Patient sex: M
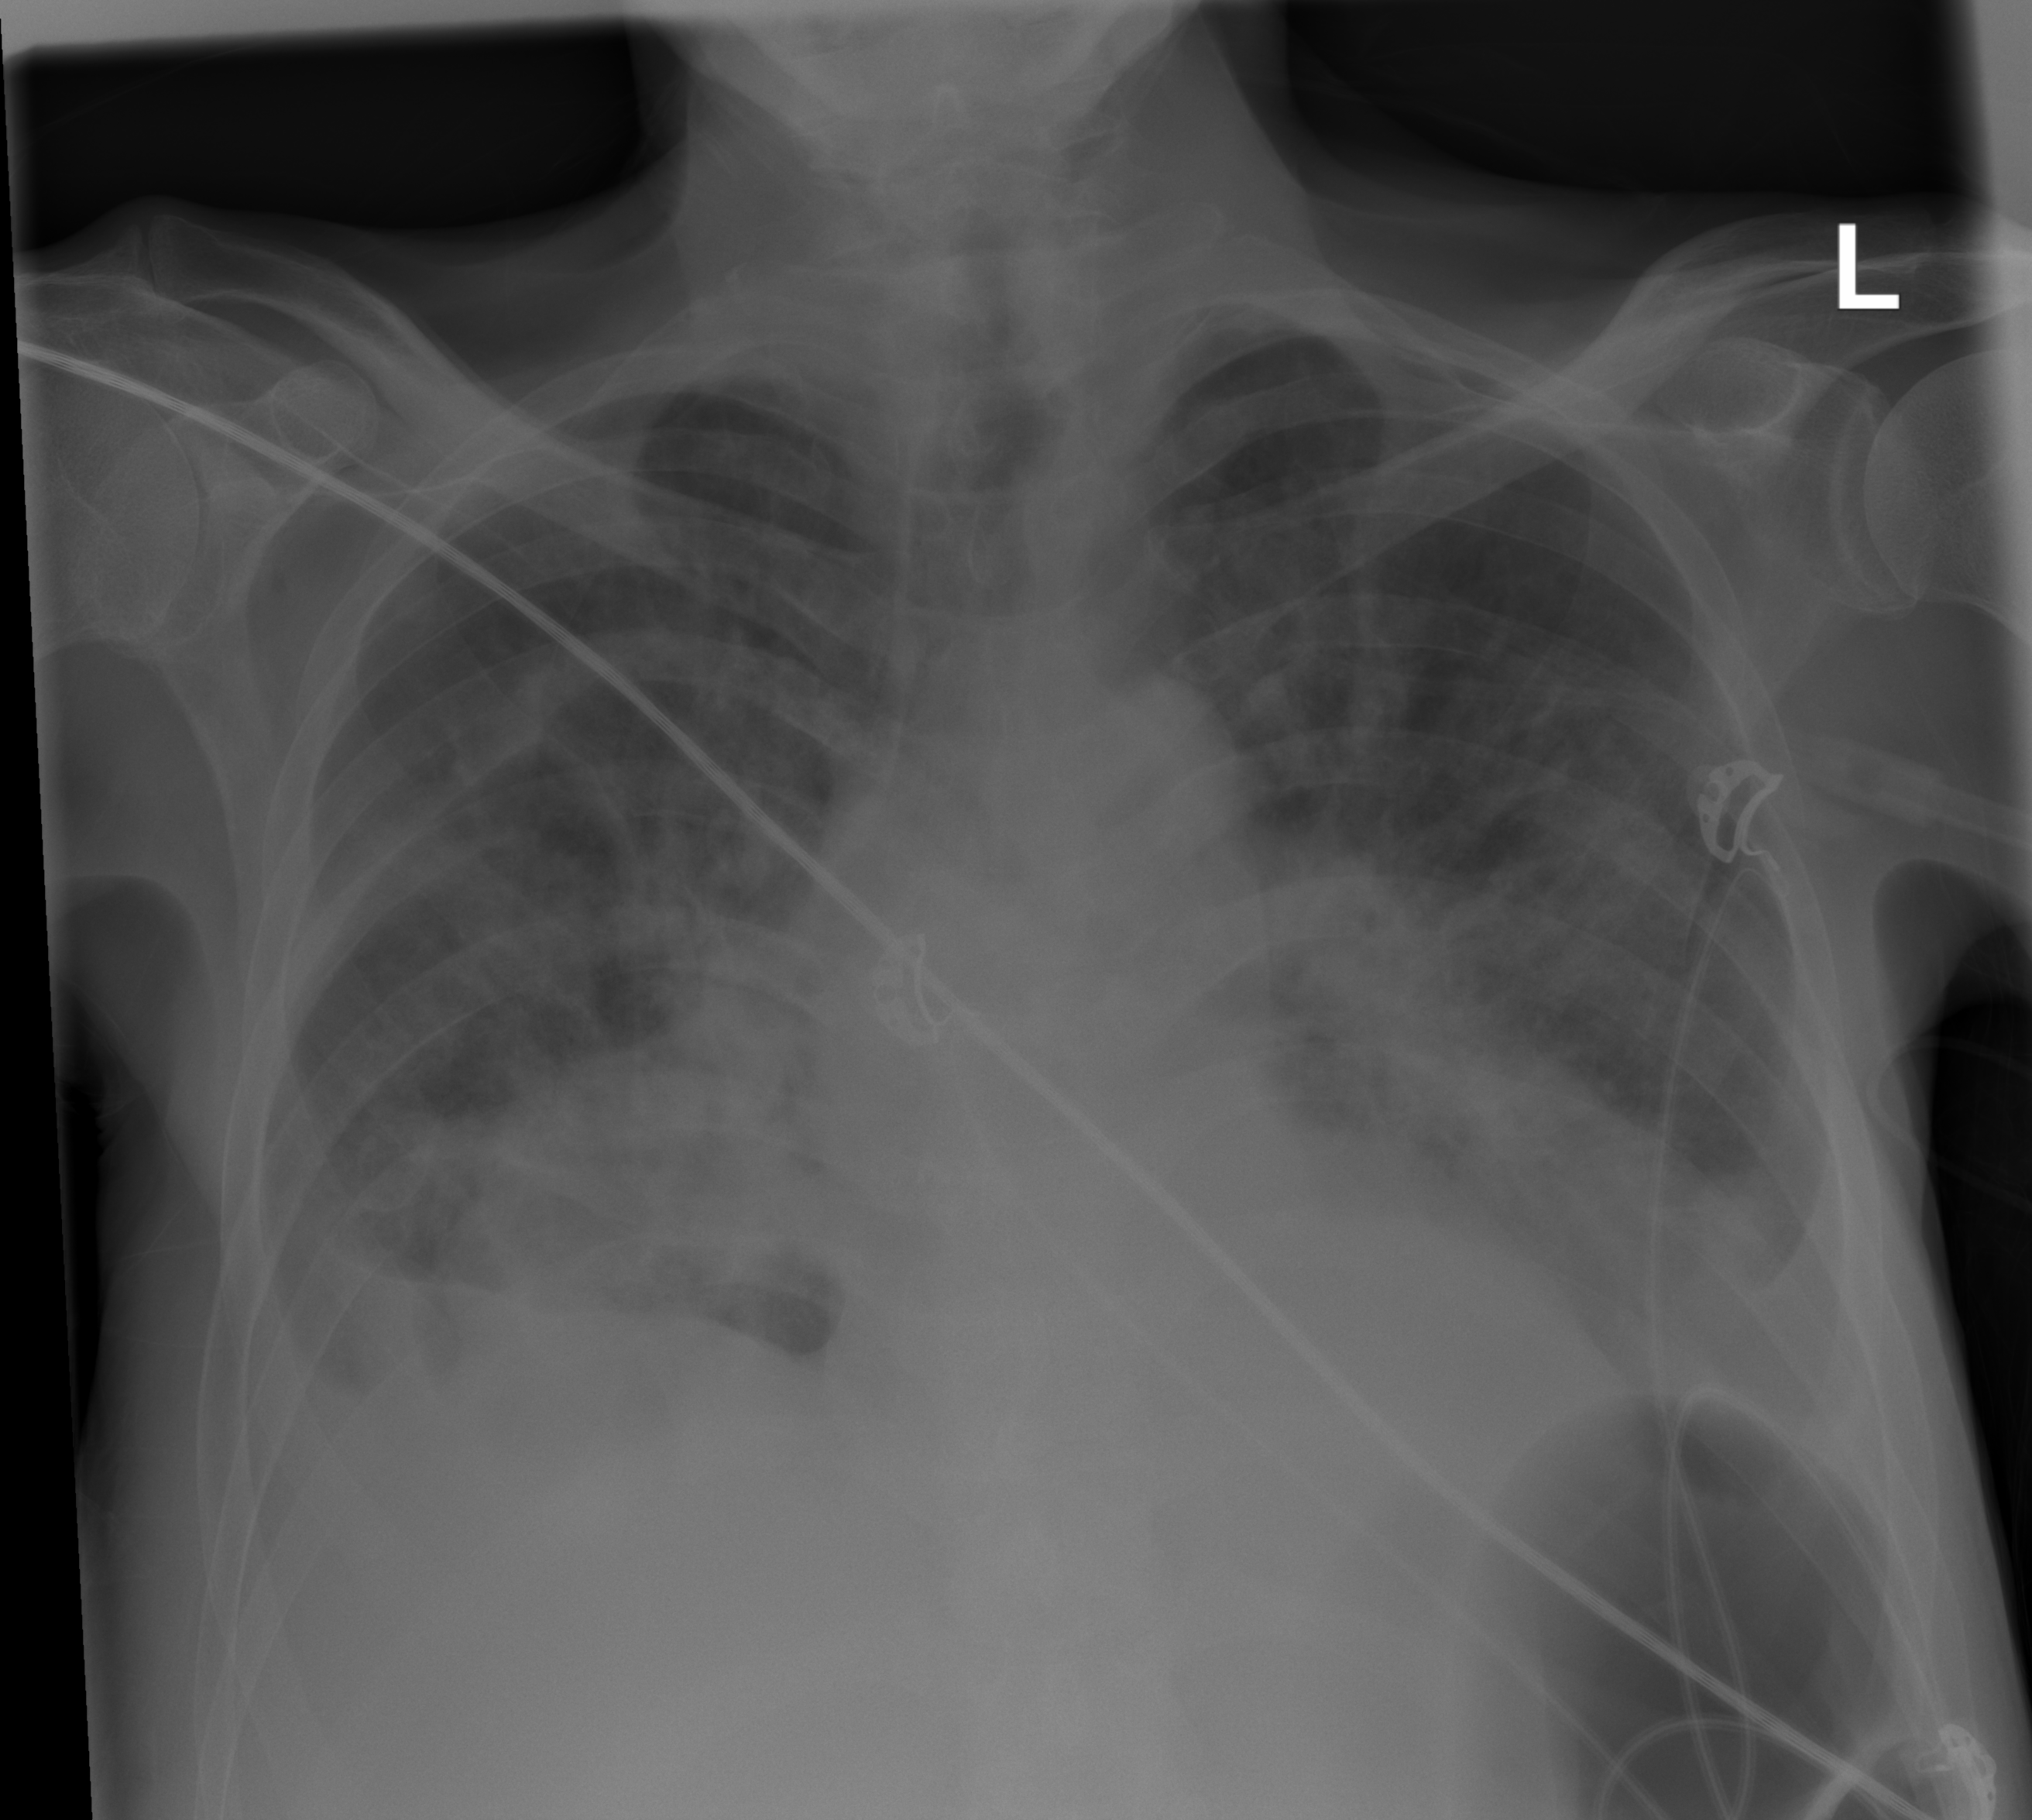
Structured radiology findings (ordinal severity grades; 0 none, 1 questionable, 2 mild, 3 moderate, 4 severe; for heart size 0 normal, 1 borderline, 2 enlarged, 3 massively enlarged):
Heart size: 0
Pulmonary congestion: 2
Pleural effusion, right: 2
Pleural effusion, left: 2
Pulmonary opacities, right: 2
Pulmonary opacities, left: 2
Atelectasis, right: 2
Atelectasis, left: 2